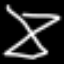
Label: hourglass